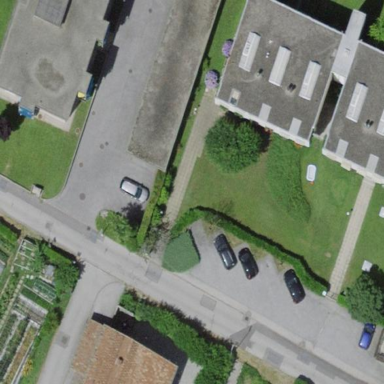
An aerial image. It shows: Garage building.